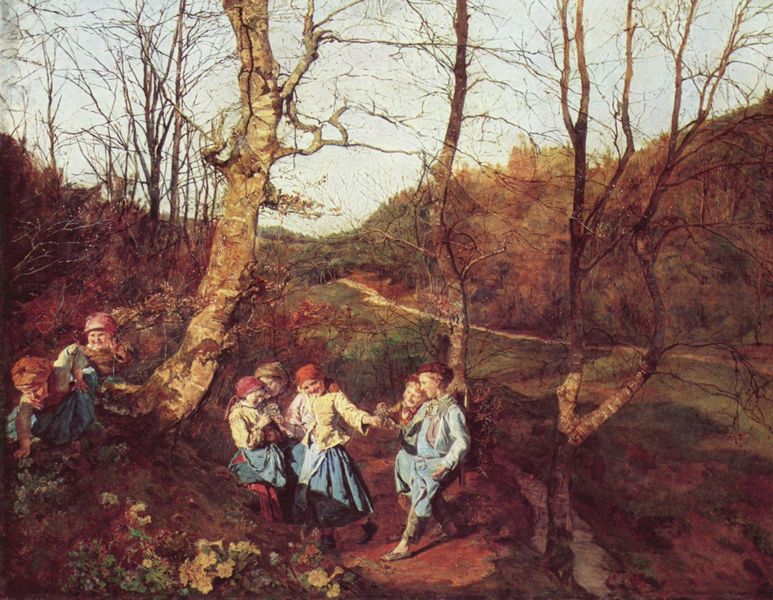
Titel: Vorfrühling im Wienerwald
Künstler: Ferdinand Georg Waldmüller
Standort: München
Institution: Neue Pinakothek
Schlagwörter: baum, berg, blau, blätter, gemälde, himmel, laub, schatten, bäume, fluss, gelb, landschaft, menschen, mädchen, äste, blumen, braun, hut, kleid, licht, straße, weiss, gras, rot, tuch, weg, wiese, rock, tanz, hemd, hose, kappen, mütze, bluse, bach, birke, erde, feld, felder, hügel, natur, sonnenaufgang, stamm, strauch, zweige, busch, gebüsch, pfad, sonne, land, tücher, kind, rosa, tal, wald, genre, kinder, schürze, genrebild, genremalerei, röcke, buben, hosen, jungen, blusen, hemden, nachmittag, hang, sonnenuntergang, tag, kahl, herbst, winter, ausflug, idylle, flus, romantik, dick, spielen, kopftuch, stimmung, junge, lachen, spiel, dürr, suchen, zweig, beeren, kopftücher, reigen, brombeeren, pilze, kinderspiel, gemäle, scherzen, nädchen, spielenherbst, s, pilze suchen, rotrücke, spielebn